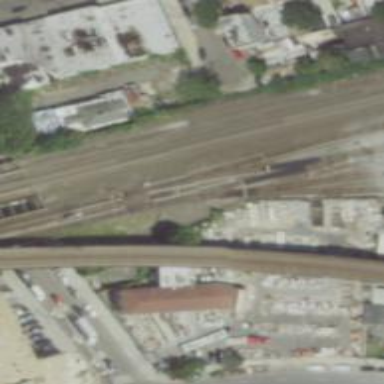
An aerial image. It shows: Electrified railway yard with rail tracks.